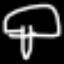
Label: mushroom